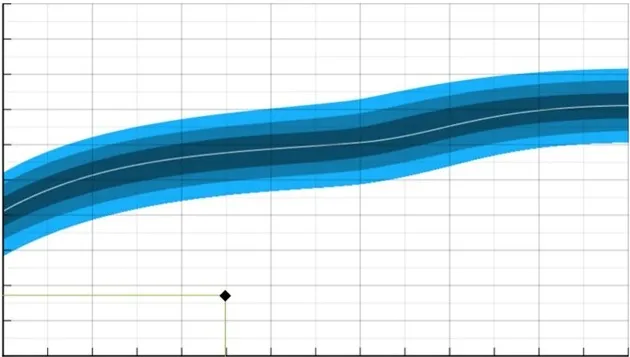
Occipitofrontal head circumference of the patient. The measurement of 43.5 cm at age 7 was in the 1.00 percentile and below -3 SD.
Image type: chart (chart)